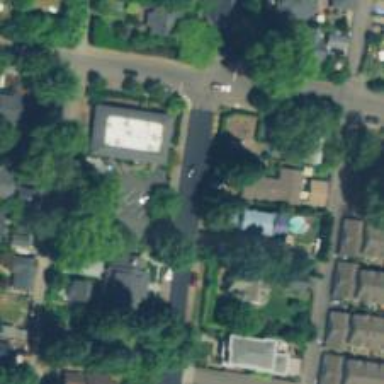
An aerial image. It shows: Residential road with sidewalk on the left side.